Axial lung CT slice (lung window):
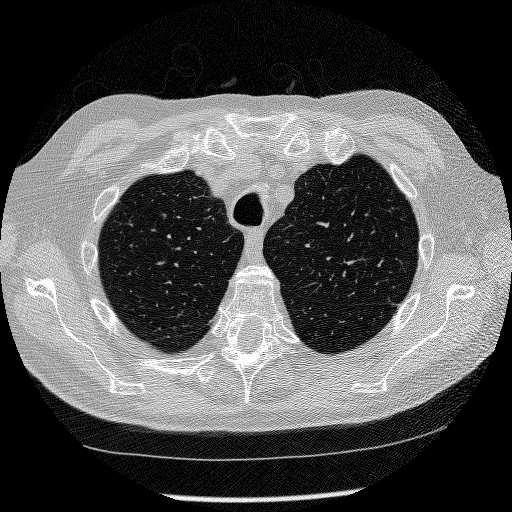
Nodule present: no